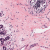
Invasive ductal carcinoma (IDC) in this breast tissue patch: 0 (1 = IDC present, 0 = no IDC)